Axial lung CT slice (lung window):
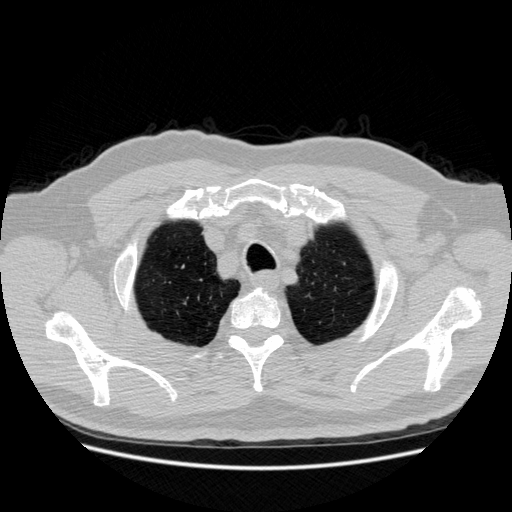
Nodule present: no